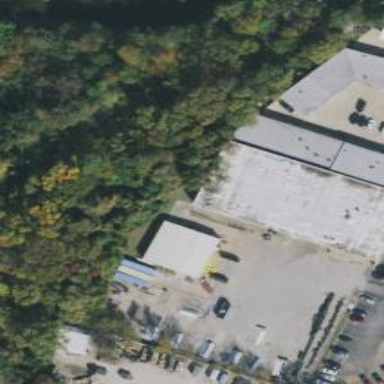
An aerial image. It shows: Warehouse building.